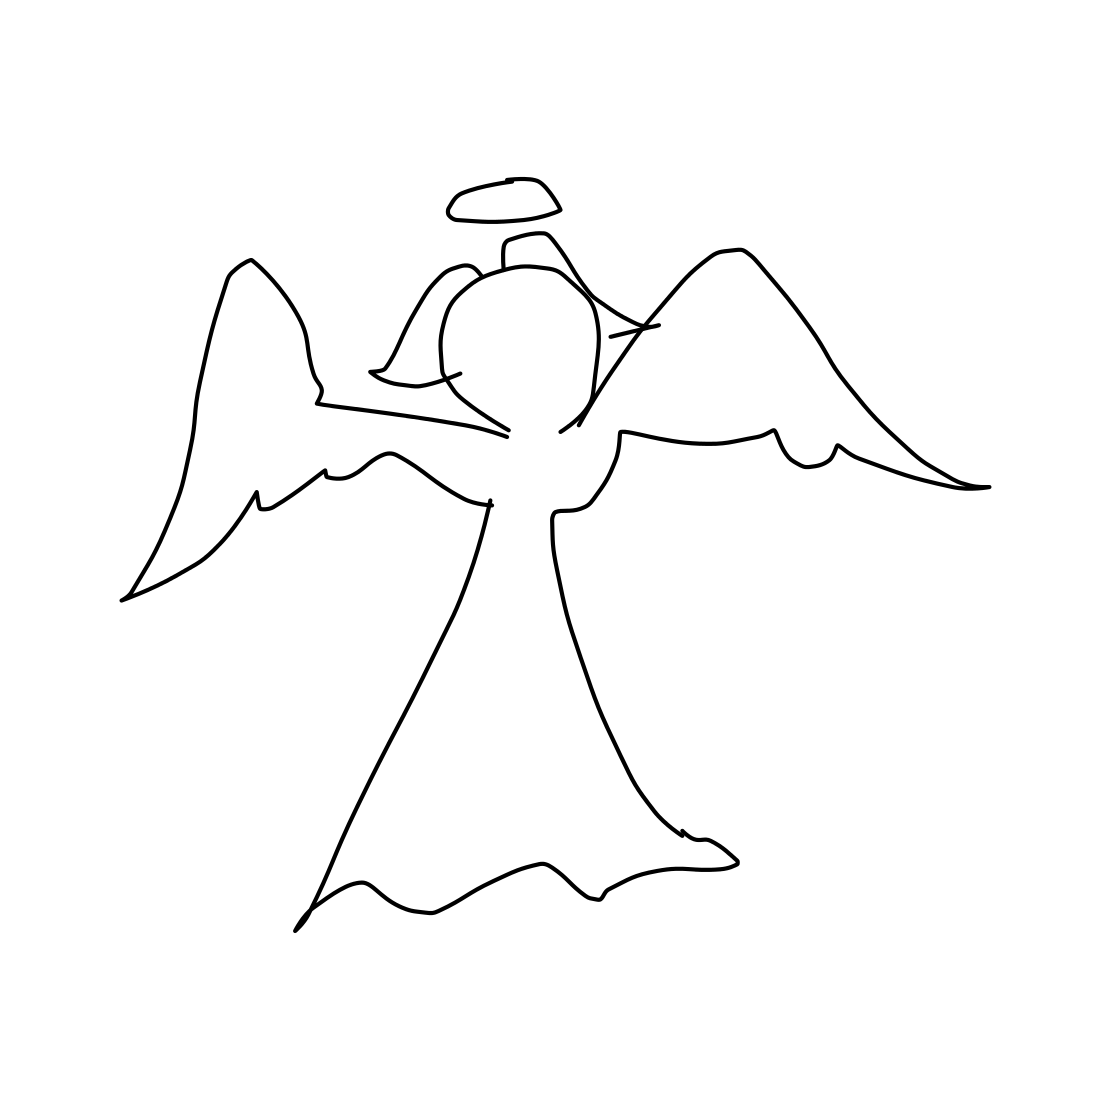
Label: angel